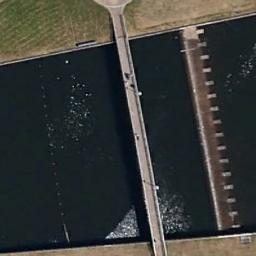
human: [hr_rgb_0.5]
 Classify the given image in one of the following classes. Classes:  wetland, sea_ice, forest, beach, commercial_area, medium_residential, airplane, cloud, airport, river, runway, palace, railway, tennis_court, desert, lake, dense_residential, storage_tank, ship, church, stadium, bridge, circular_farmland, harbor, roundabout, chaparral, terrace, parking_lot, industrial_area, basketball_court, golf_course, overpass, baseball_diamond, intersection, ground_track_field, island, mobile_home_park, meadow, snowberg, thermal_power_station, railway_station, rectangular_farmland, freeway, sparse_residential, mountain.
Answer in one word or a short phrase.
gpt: bridge